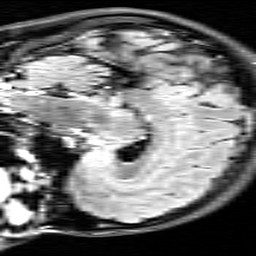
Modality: FLAIR
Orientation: sagittal
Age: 28
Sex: female
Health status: healthy
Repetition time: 12 s
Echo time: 0.095 s